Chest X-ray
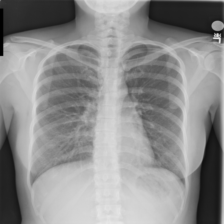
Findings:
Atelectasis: negative
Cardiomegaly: negative
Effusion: negative
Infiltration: negative
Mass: negative
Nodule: negative
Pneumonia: negative
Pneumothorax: negative
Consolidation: negative
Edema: negative
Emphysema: negative
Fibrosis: negative
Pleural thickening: negative
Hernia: negative